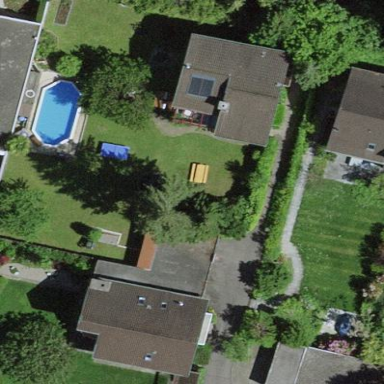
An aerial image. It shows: Simple house.